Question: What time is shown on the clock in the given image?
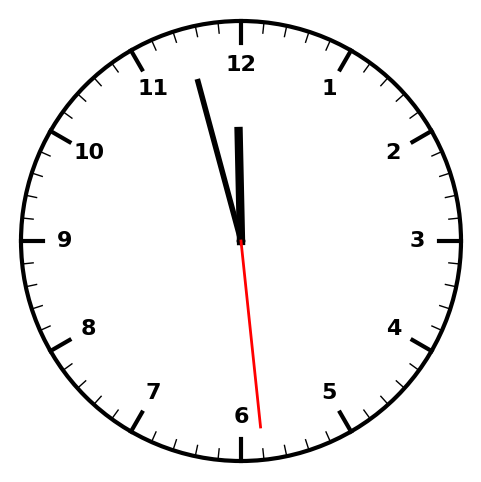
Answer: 11:57:29